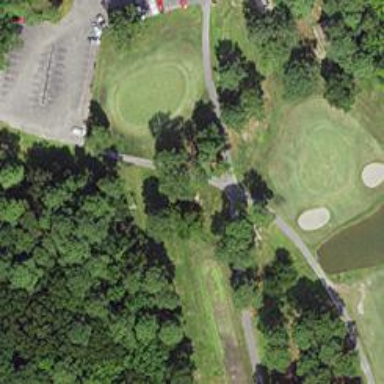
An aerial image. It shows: Golf cartpath that is also road path.